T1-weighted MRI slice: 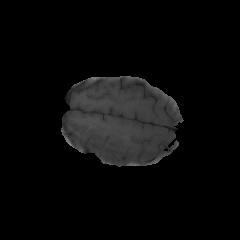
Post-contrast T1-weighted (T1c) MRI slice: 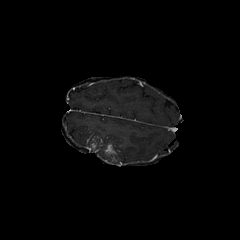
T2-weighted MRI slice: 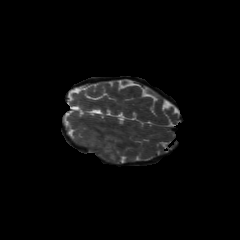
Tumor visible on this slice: yes